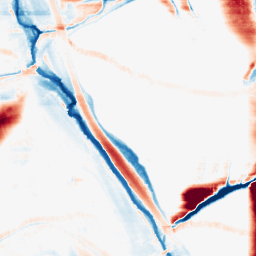
Category: morphological
Decomposition family: morphological_rect
Decomposition parameters: operation: average
width: 50
height: 10
Upsampling method: bilinear
Upsampling parameters: scale: 8
Upsampling scale: 8